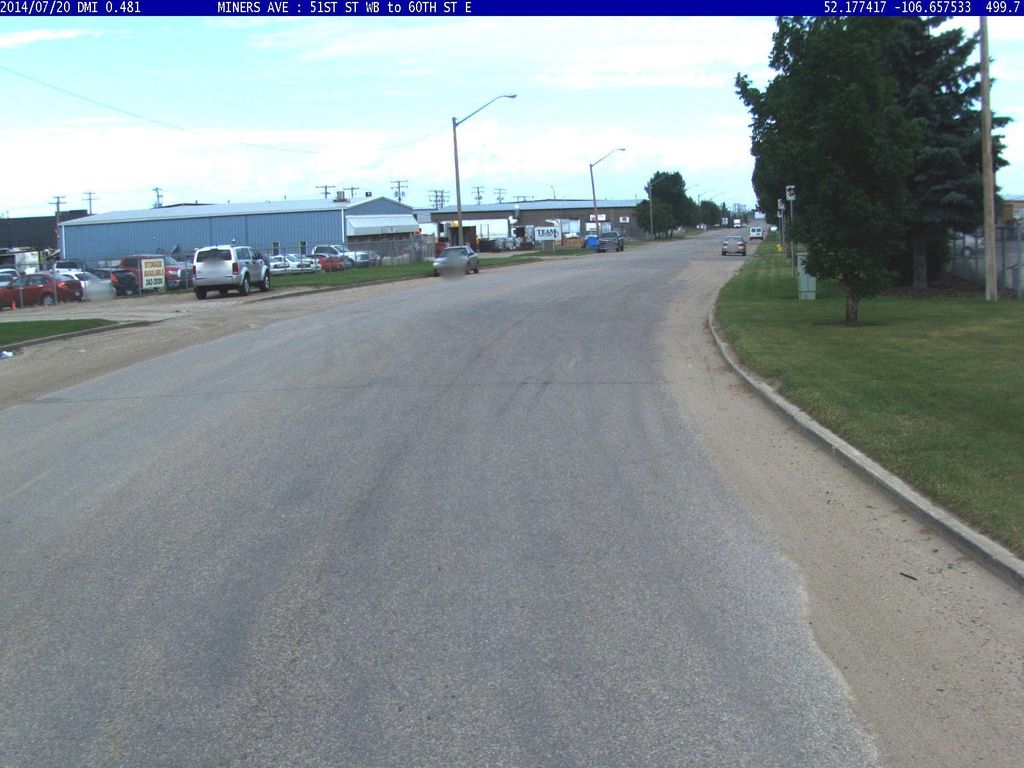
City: saskatoon